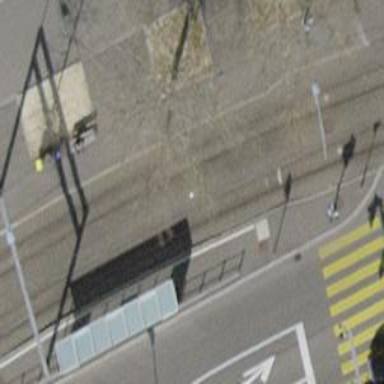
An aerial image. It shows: Tram stop with public transport connection.